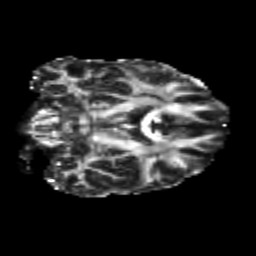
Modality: FA
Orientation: coronal
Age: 29
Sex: male
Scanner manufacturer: siemens
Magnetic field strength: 3 T
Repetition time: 3.5 s
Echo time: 0.104 s